Frequency: 85000
Velocity: 0,2635
Power: 9,5
Pulse duration: 0,0000001
Pass count: 1
Magnification: 10
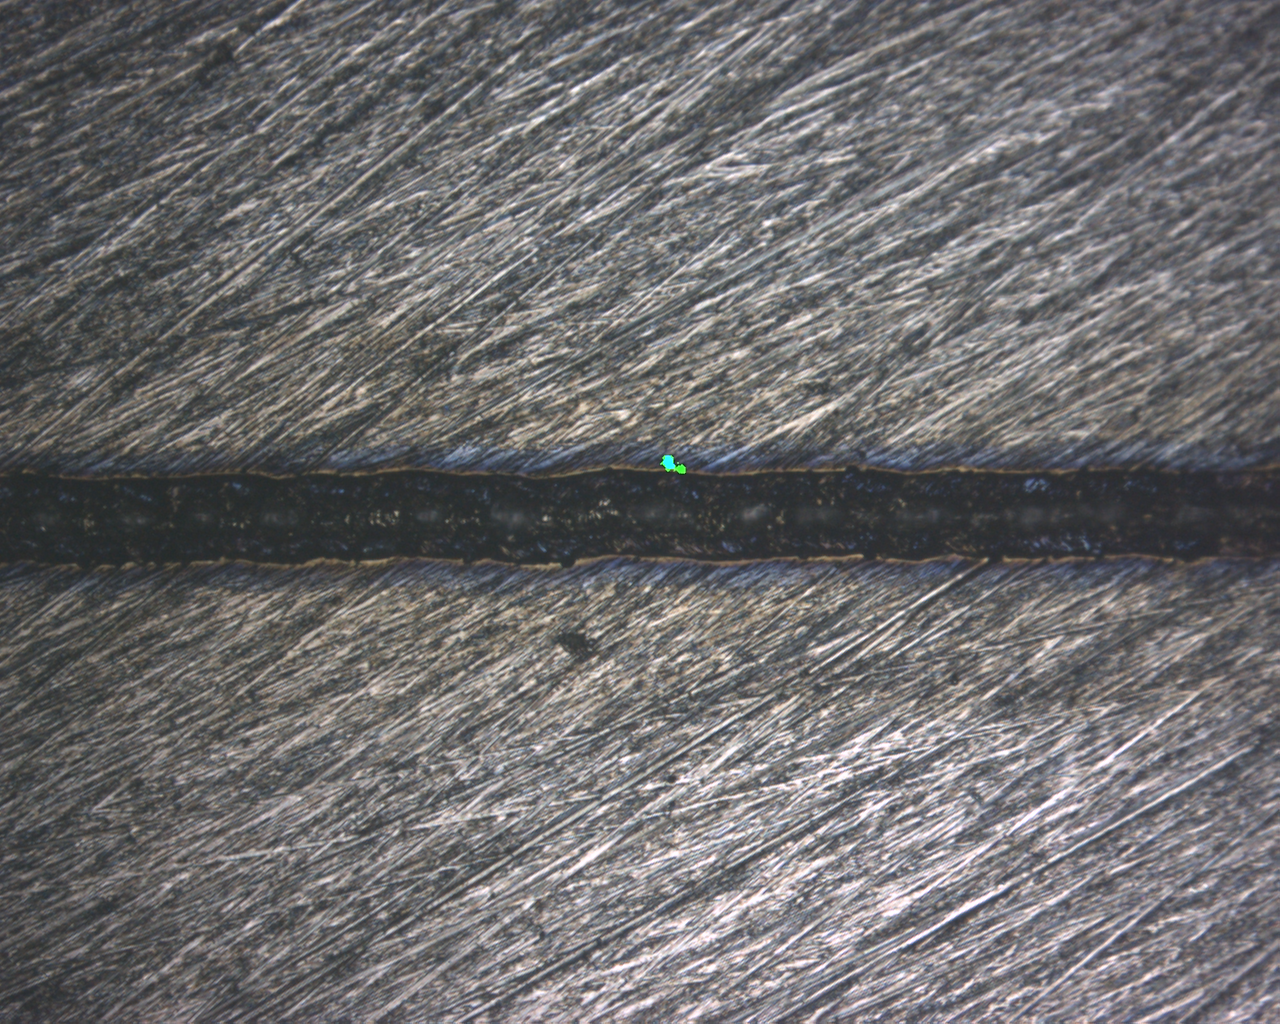
Measured width: 136.144
Other width: 47.724